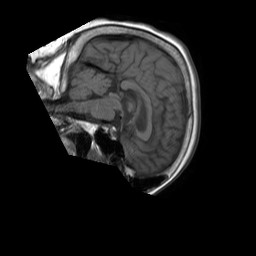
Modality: T1w
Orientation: sagittal
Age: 73
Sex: female
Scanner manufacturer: philips
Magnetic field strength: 1.5 T
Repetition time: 0.6779 s
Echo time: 0.015 s